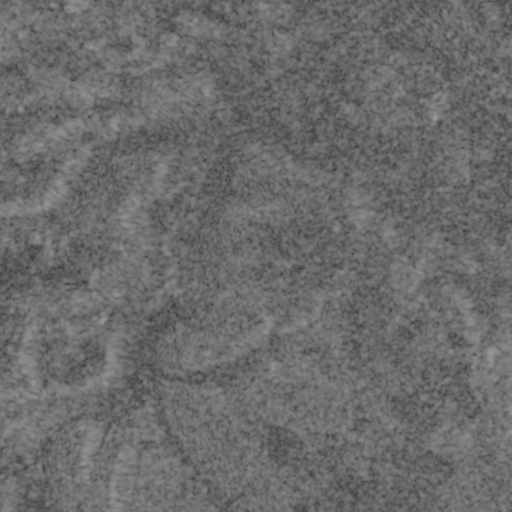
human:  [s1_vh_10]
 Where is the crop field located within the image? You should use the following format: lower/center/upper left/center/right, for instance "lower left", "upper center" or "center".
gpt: The crop field is located in the lower center of the image.
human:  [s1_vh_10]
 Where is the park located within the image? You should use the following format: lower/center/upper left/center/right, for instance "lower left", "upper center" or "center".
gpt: The park is located in the upper right of the image.
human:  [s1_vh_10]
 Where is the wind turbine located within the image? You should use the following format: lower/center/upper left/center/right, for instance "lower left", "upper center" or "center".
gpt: The wind turbine is located in the upper right of the image.
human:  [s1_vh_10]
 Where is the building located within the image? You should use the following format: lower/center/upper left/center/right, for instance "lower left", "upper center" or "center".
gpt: There is no building in the image.

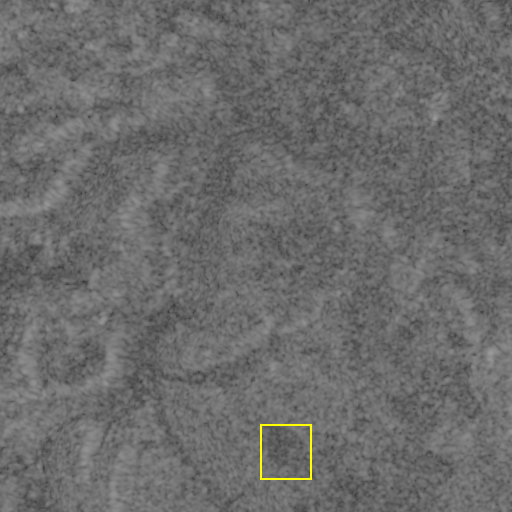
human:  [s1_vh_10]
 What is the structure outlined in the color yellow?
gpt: The structure outlined in yellow is a crop field.
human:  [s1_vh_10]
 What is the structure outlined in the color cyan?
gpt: There is no cyan outline.